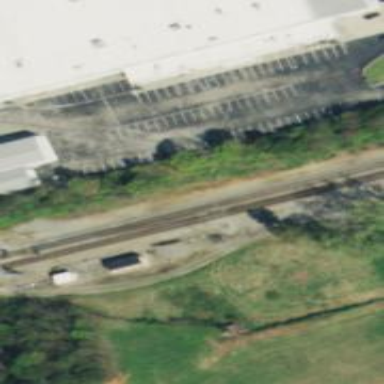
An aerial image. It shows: Junction on the railway.